四年级 · 算术
列坚式计算并验算。
$5.84+26.76=$
$15.8+16.28=$

$10.25-9.68=$

$$
20-12.39=
$$
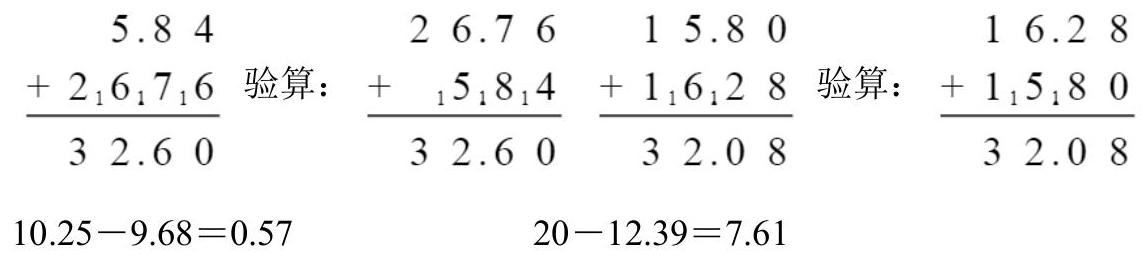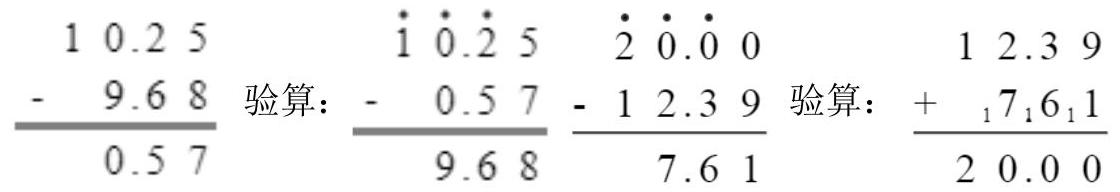
答案: 解$32.60 ; 32.08$;

$0.57 ; 7.61$

【分析】（1）计算小数加、减法，先把各数的小数点对齐（也就是把相同数位上的数对齐），再按照整数加、减法的法则进行计算，最后在得数里对齐横线上的小数点点上小数点。

（2）加法的验算方法：一种是交换加数的位置，再计算一次; 一种是和减一个加数等于另一个加数。

（3）减法的验算方法：一种是差加减数等于被减数；一种是被减数减差等于减数。

【详解】 $5.84+26.76=32.60$

$$
15.8+16.28=32.08
$$